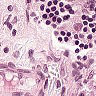
Metastatic tissue present: no